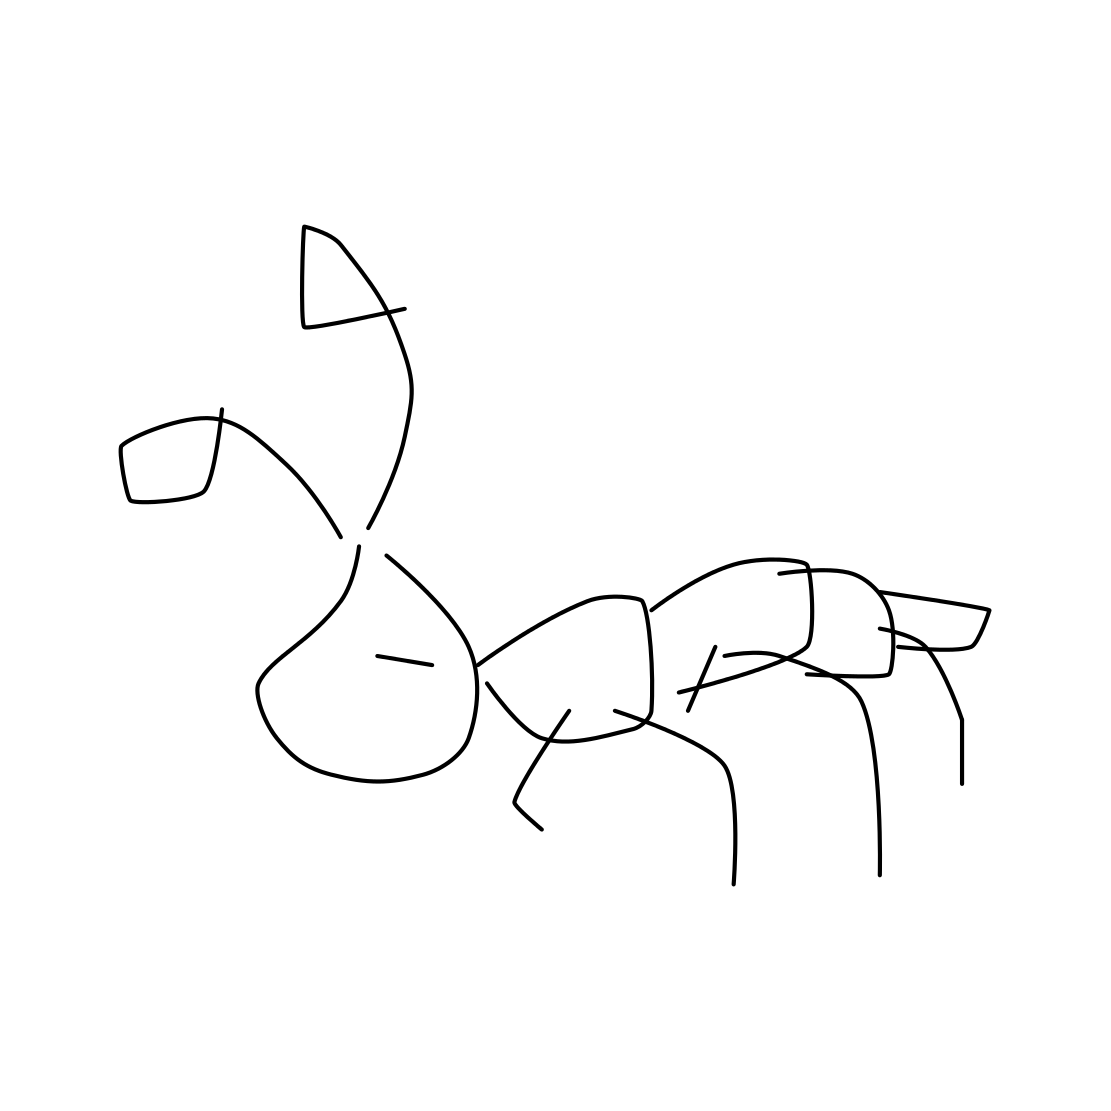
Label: ant